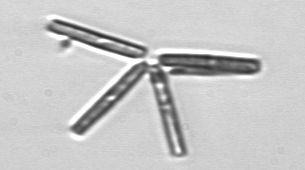
Label: Thalassionema